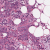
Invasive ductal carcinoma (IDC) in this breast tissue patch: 0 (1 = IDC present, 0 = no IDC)